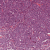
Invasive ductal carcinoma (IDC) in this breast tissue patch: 1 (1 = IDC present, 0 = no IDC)